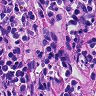
Metastatic tissue present: no